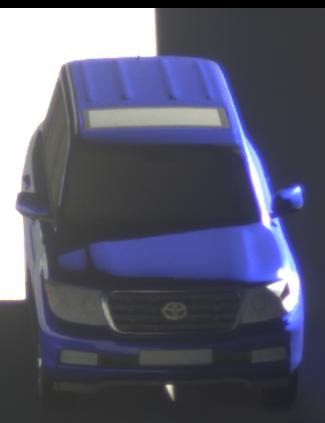
Make: Toyota
Model: Land Cruiser V8 4.7
Detailed model: Land Cruiser V8 (J20)
Model produced from: 2008/03
Model produced until: 2009/11
Doors: 5
Color: blue
Road condition: dry road
Daytime: morning or afternoon
Contrast: high contrast